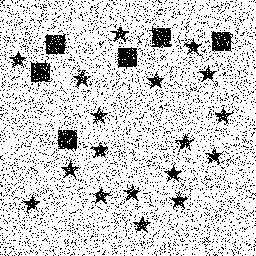
Squares: 6
Triangles: 0
Stars: 18
Total shapes: 24